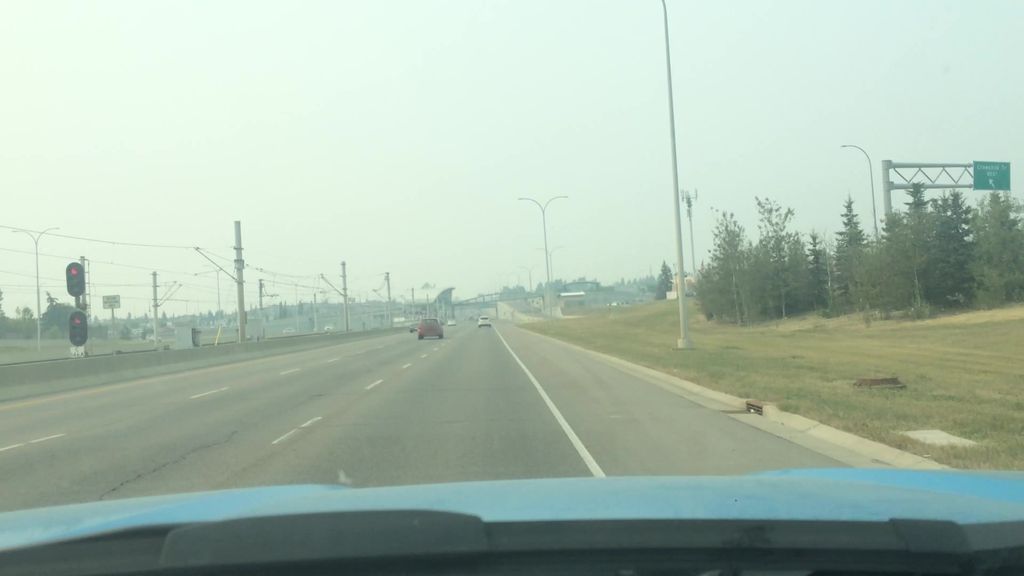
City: calgary